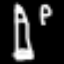
Label: pencil